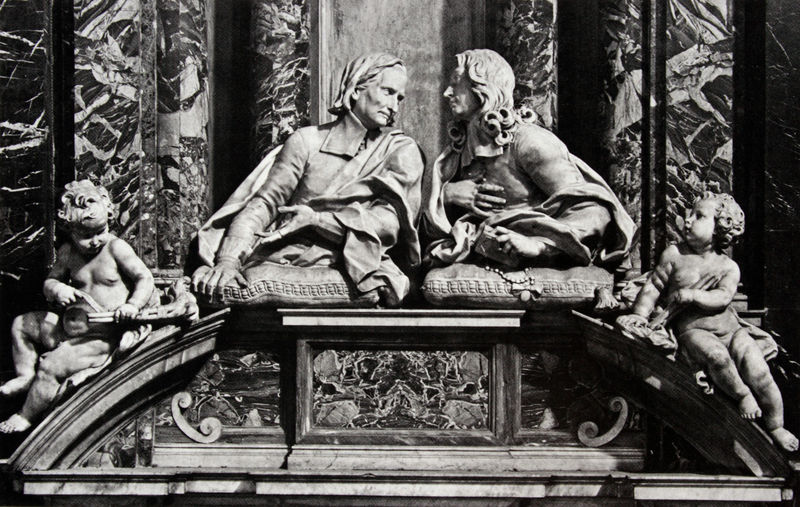
Titel: Pietro und Pier Francesco Bolognetti
Künstler: Francesco Aprile
Standort: Rom
Institution: Chiesa di Gesù e Maria
Schlagwörter: hand, mann, umhang, weiß, sitzen, ausschnitt, finger, frau, frisur, geste, grau, hintergrund, köpfe, marmor, männer, nase, paris, profil, schwarz, säule, säulen, gespräch, jacke, profile, architektur, arme, augen, barock, falten, kragen, sockel, stein, hände, instrument, portrait, porträt, kirche, auge, figur, haare, pose, paar, locken, kinder, engel, putto, skulptur, beine, füße, bogen, pilaster, figuren, arch, hands, kissen, men, pillow, conversation, dick, hair, nasen, talk, detail, büste, verzierung, stuck, faltenwurf, podest, marmoriert, zeigen, foto, fotografie, photographie, beinchen, kreuz, denkmal, künstler, schwarzweiß, altar, photo, jüngling, skulpturen, sarg, voluten, hellgrau, grab, verliebt, angels, naked, stone, geistliche, zugewandt, child, eyes, laute, büsten, putten, rosenkranz, look, putti, sculpture, statue, ärmchen, grabmal, mamor, cherub, cupids, love, marble, clothes, stuckmarmor, skultpur, sarkophag, ehrenmal, art, doppelportait, long hair, anger, kurche, st. paul, vision, guitar, liszt, babies, lute, franz liszt, george sands, aristocrat, chiseled, explain, glattes haar, pumnmelig, ehrenmahl, arisctcrat, long hiar